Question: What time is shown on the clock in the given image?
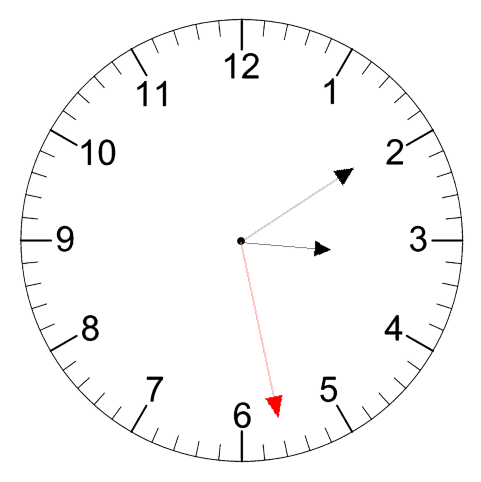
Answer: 03:09:28